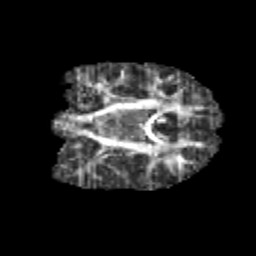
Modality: FA
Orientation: coronal
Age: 9
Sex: female
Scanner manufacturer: siemens
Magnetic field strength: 3 T
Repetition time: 3.8 s
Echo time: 0.07 s